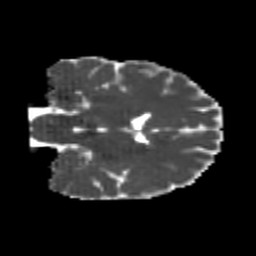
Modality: MD
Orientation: coronal
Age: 24
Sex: female
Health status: healthy
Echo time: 0.074 s